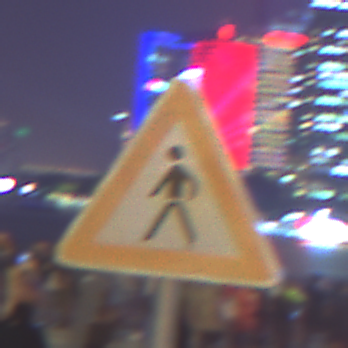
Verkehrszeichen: FussgaengerRechts
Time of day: Night
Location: Outdoor (Urban)
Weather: PartlyCloudy
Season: NotSpecified
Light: Natural